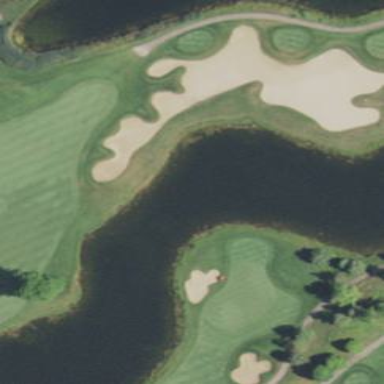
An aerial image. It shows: Golf bunker filled with natural sand.